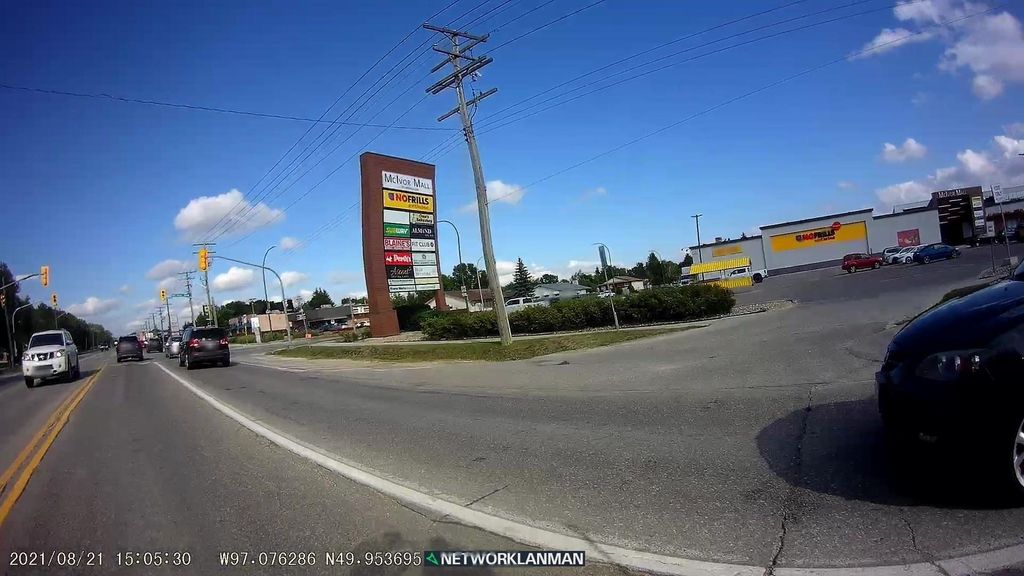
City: winnipeg